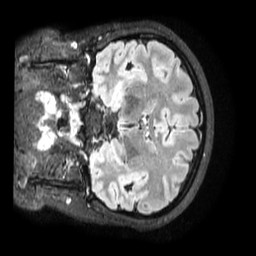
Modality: FLAIR
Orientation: coronal
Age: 26
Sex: female
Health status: ill
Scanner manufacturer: philips
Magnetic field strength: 3 T
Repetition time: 4.8 s
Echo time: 0.34 s